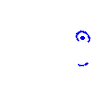
Particle: proton